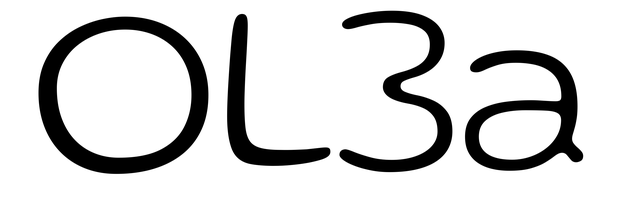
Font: Gluten_ExtraLight